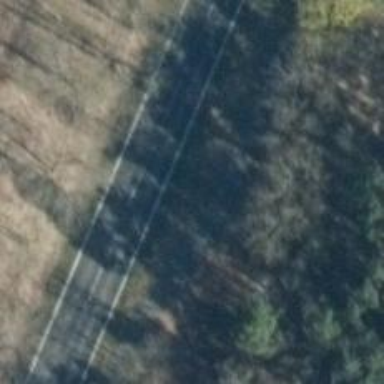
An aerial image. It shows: Power pole.